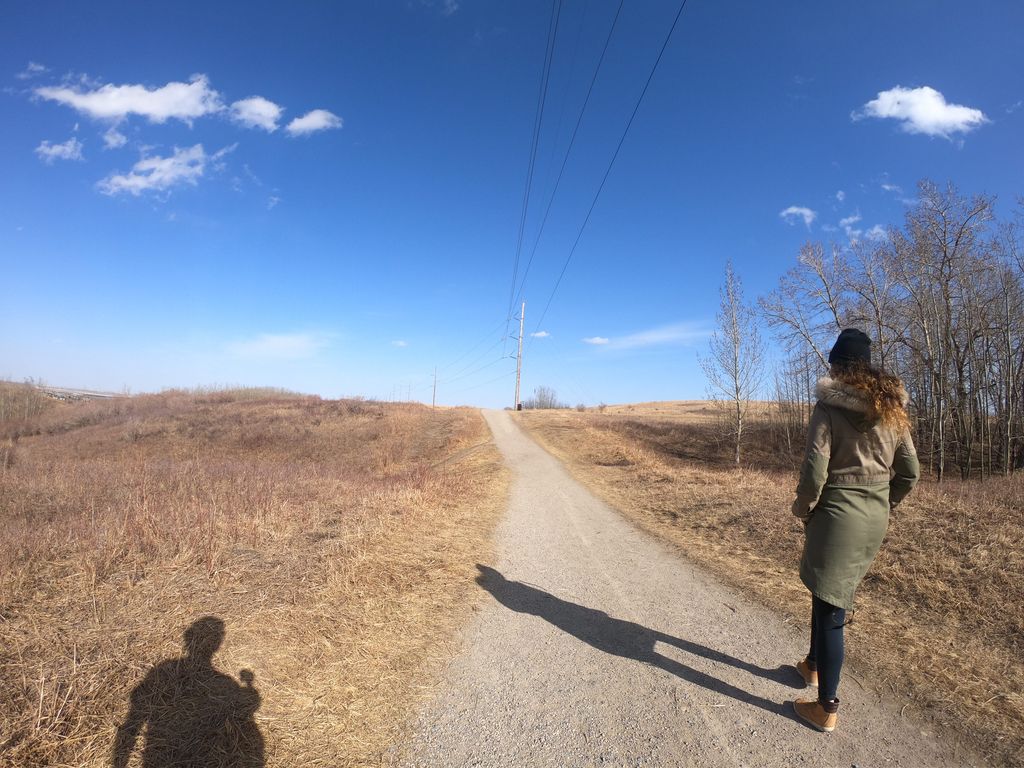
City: calgary